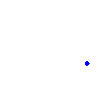
Particle: electron